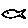
Label: fish